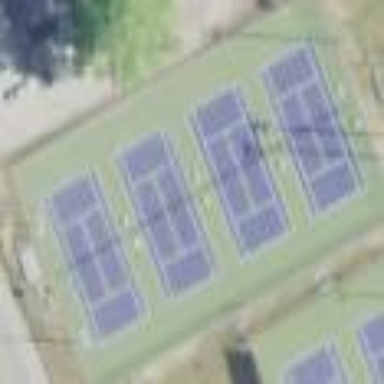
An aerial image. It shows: Tennis court on the leisure land pitch.